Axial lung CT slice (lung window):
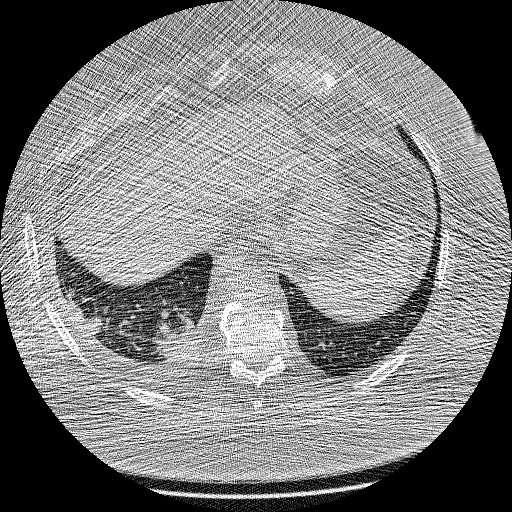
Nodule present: no